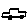
Label: car